Question:
See the radial gradient flowing around the center of the navigation? Lets suppose I made a 'div' that is the navigation. How would I create a gradient that looks like in the picture?
Note: Look at the background the menu.
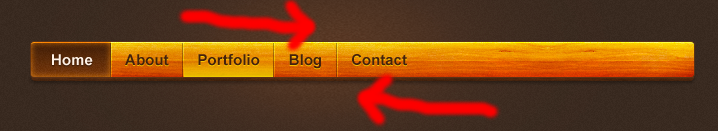
Answer: If you talk about the lighter brown glow that is behind the navigation you can do this with CSS3...: <URL>
'''
background: #45392d;
background-repeat: no-repeat;
background-image: -webkit-radial-gradient(center center, circle contain, #624a36 0%, #45392d 80%); /* New WebKit syntax */
background-image: -moz-radial-gradient(center center, circle contain, #624a36 0%, #45392d 80%); /* Firefox */
background-image: -ms-radial-gradient(center center, circle contain, #624a36 0%, #45392d 80%); /* IE10+ */
background-image: -o-radial-gradient(center center, circle contain, #624a36 0%, #45392d 80%); /* Opera (13?) */
background-image: radial-gradient(center center, circle contain, #624a36 0%, #45392d 80%; /* standard syntax */
'''
This way it will work in every modern browser.